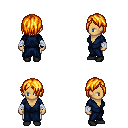
a pixel art fantasy rpg character, female body template, human, tanned skin, blue robe, white pants, light blonde bangs hairstyle, white cloth bandages, black shoes, four views (front, back, left, right), 2x2 character sprite sheet, small pixel art, hard edges, no anti-aliasing